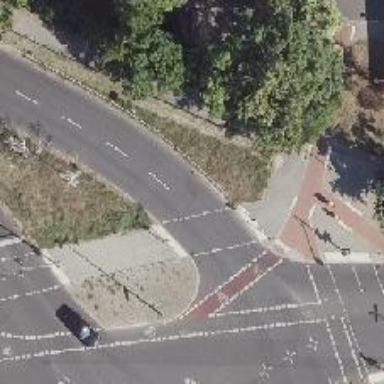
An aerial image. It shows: Asphalt footway with crossing controlled by traffic signals.